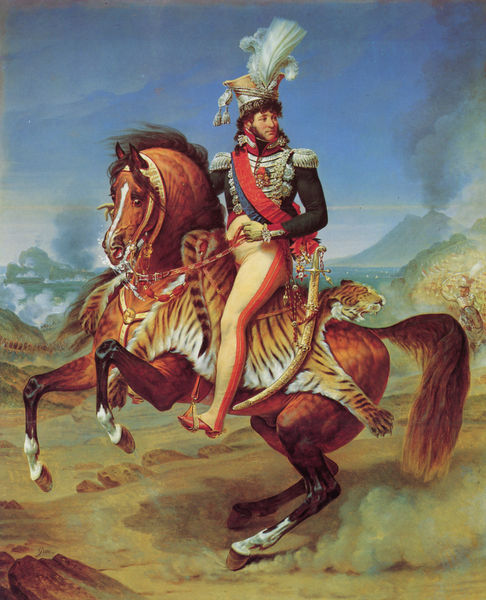
Titel: Portrait équestre de Joachim Murat (1767-1815), roi de Naples, Reiterportrait von Joachim Murat, König von Neapel
Künstler: Baron Antoine Jean Gros
Standort: Paris
Institution: Musée du Louvre
Schlagwörter: berg, blau, feder, felsen, feuer, gemälde, hand, himmel, kampf, kopf, mann, meer, wasser, wolken, gelb, landschaft, sand, bewegung, braun, frankreich, hut, nacht, weiss, blick, rot, tier, beige, anzug, hose, mütze, federn, mensch, steine, bildnis, portrait, porträt, erde, gewässer, qualm, rauch, adel, decke, england, schön, pferd, reiter, beine, federbusch, fell, hufe, mähne, reiterbild, ritt, sattel, schnell, schwanz, schweif, schärpe, steigbügel, zaumzeug, zügel, küste, italien, hosen, berge, wüste, drehen, französisch, dampf, krieg, schlacht, quaste, vulkan, asien, schwert, säbel, uniform, soldat, staub, epauletten, stand, napoleon, helm, offizier, orden, scherpe, herrscher, sieg, ferdinand, himme, harnisch, fuchs, halbprofil, lanschaft, kavallerie, dressur, dolch, krieger, müde, alle, feldherr, montur, braune, rde, wichtig, empire, scheuen, ausbruch, ornat, leopard, leopardenfell, standbild, galopp, pferdeschwanz, vesuv, vulkanausbruch, mittelmeer, franzose, sizilien, neapel, tiger, tigerfell, husar, ätna, gros, krummsäbel, joachim, antur, gute, bin, staubwolken, vesuf, staubwolke, reiterbildnis, rauchsäule, aber ich, die bilder, kavallerist, murat, sind sehr, stosszahn, blaurot, stoppen, ständeportrait, fronzose